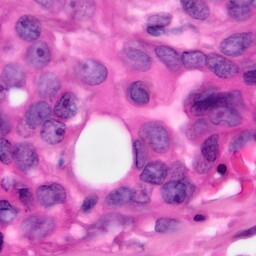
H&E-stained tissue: Pancreatic